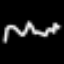
Label: squiggle